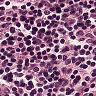
Metastatic tissue present: no